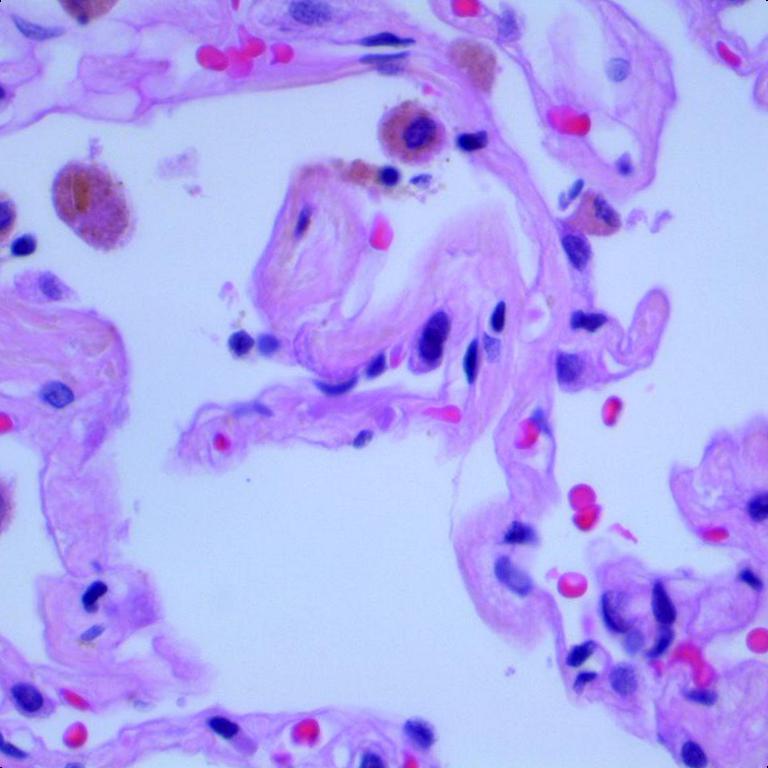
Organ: lung
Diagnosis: benign